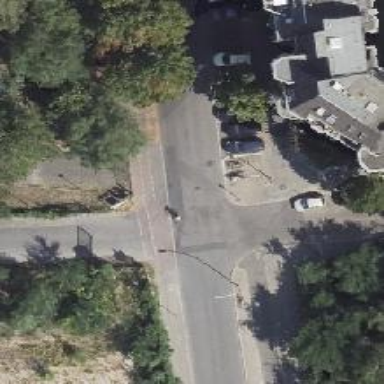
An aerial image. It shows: Asphalt cycleway track with kerb separation on both sides.